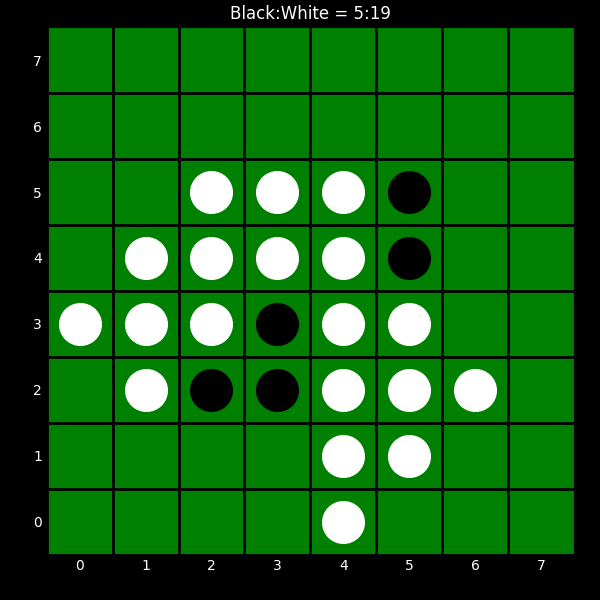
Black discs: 5
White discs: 19